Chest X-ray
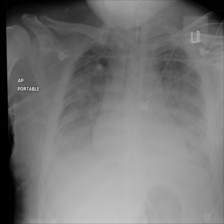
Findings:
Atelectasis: positive
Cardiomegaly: positive
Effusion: positive
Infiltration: positive
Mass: positive
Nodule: negative
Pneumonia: negative
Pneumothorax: negative
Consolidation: positive
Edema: positive
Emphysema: negative
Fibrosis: negative
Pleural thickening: negative
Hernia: negative